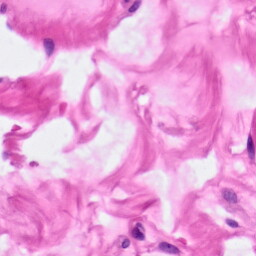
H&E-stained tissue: Pancreatic